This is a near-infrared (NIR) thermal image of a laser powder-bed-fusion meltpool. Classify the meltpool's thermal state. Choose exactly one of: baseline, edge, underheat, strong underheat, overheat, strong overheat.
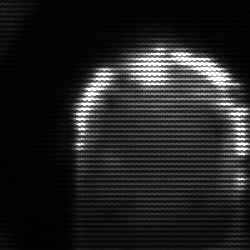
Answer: baseline